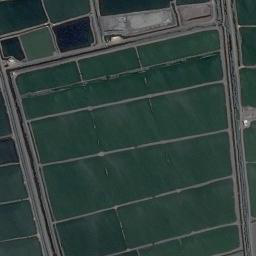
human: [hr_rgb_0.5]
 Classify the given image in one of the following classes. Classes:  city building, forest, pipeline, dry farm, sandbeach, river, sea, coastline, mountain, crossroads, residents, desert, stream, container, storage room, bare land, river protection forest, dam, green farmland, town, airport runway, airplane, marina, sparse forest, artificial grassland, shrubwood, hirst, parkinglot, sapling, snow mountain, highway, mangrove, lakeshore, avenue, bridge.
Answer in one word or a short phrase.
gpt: green farmland